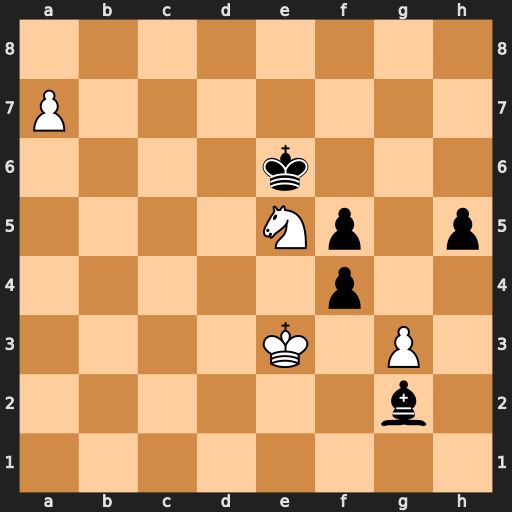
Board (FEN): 8/P7/4k3/4Np1p/5p2/4K1P1/6b1/8
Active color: w
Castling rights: -
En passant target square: -
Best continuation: Kxf4 Be4 Nc4